Question: In the iTunes app on the iphone there is a list of songs or something.
They are in a grouped tableview and the first image has a curved corner to match the top left corner of the grouped tableView.
How would I go about replicating this (and the one at the bottom?)

Thanks
Thomas
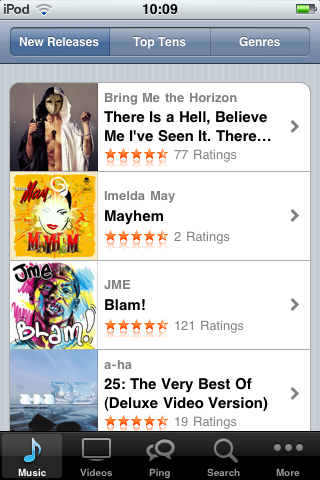
Answer: Easiest way would be to use CoreAnimation with it, you could do something like this:
'''
[yourView layer].cornerRadius = 10;
[yourView layer].maskToBounds = YES;
'''
where yourView is contentView having all cells inside it. ( This way you get curved corners only on first and last rows )
Cheers,
Krzysztof Zablocki